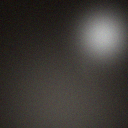
Screen state: off